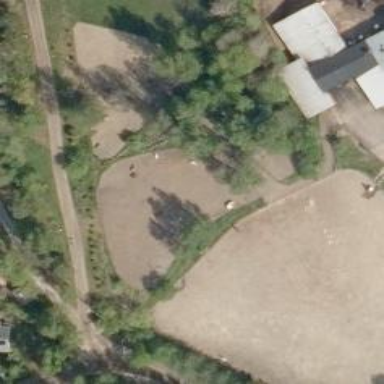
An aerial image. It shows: Fence surrounding area used for animal keeping.